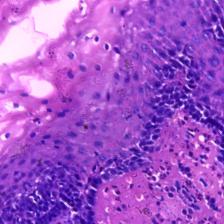
Diagnosis: OSCC